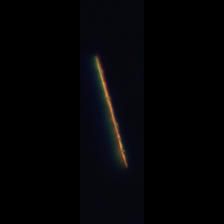
Taxon: Psuedo-nitzschia
Group: Diatoms